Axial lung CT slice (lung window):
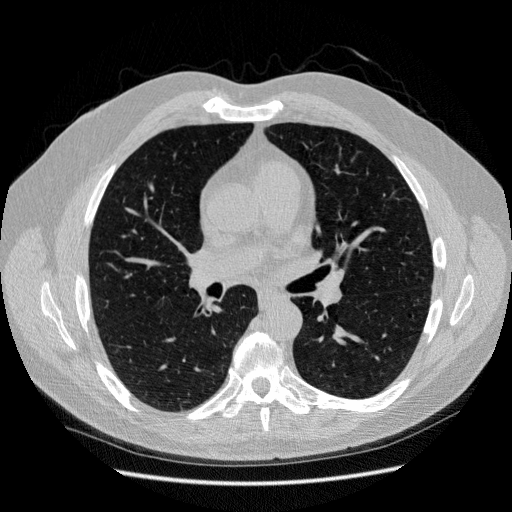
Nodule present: no